Field crop: tomato
Growth stage: 1
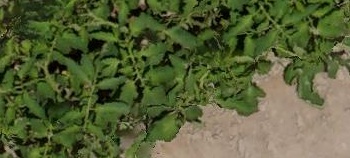
Species: tomato